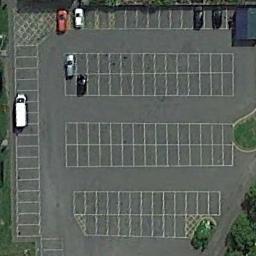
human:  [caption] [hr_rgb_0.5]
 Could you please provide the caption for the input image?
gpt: The parking lot has some parked cars but lots of parking spaces are still empty .

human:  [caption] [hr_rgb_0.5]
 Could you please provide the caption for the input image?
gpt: Seven rows of cars were parked in the parking lot .

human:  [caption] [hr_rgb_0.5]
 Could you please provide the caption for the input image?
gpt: Several cars are on the parking lot .

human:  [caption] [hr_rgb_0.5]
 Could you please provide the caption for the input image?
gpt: There is an empty parking lot .

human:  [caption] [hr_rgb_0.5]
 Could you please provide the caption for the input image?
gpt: There are several cars and many empty space on the parking lot .